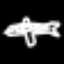
Label: airplane